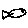
Label: fish